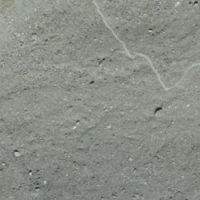
EUNIS habitat code: 48
Species observed at this site:
Saxifraga bryoides